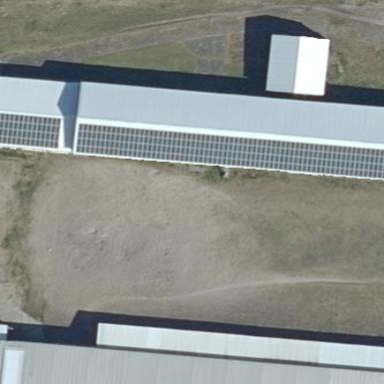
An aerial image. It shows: Building featuring small installation solar photovoltaic panel for electricity generation.